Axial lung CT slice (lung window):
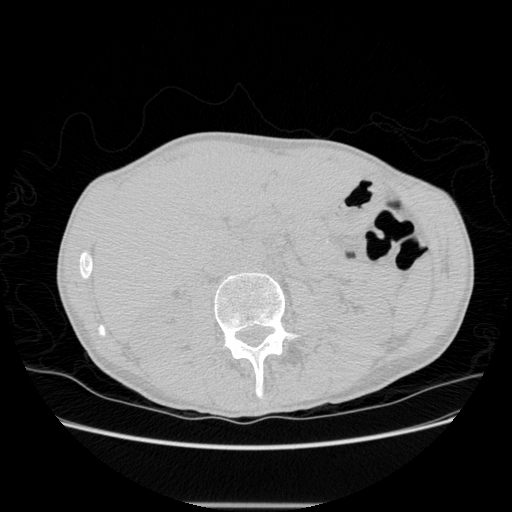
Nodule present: no